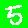
Digit: 5